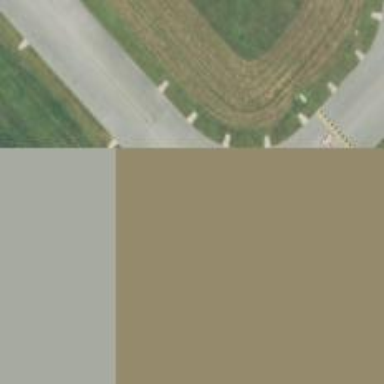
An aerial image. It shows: Taxiway at the airport with asphalt surface.